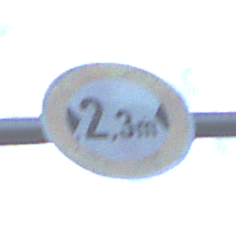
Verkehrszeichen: TatsaechlicheBreite2Komma3
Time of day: SunriseSunset
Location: Outdoor (Suburban)
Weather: PartlyCloudy
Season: NotSpecified
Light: Natural